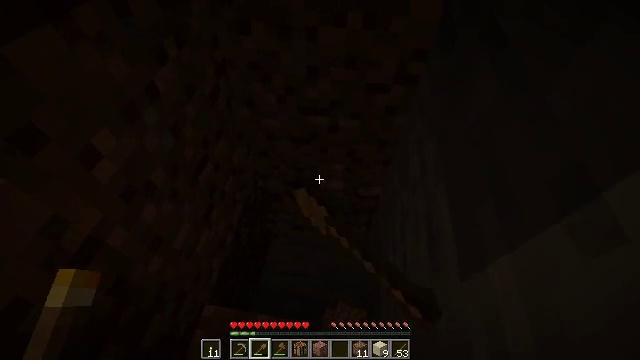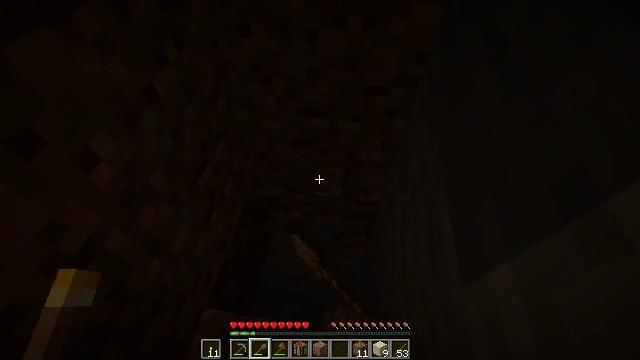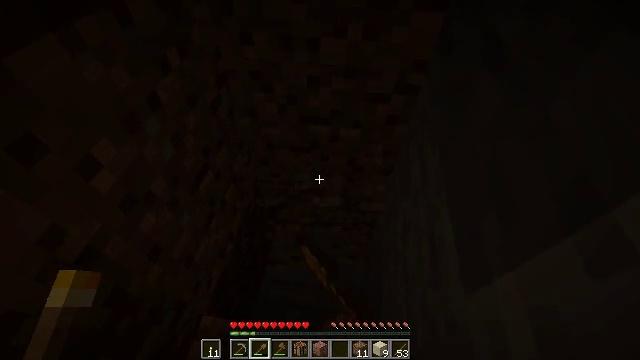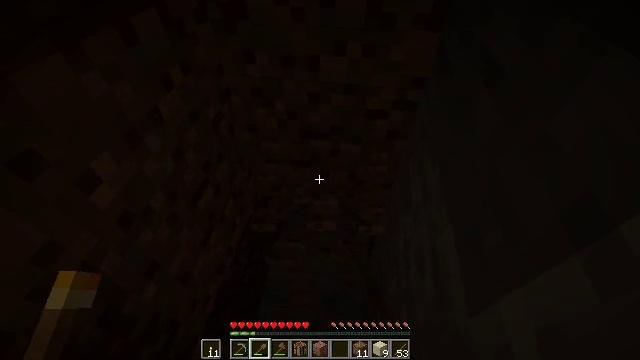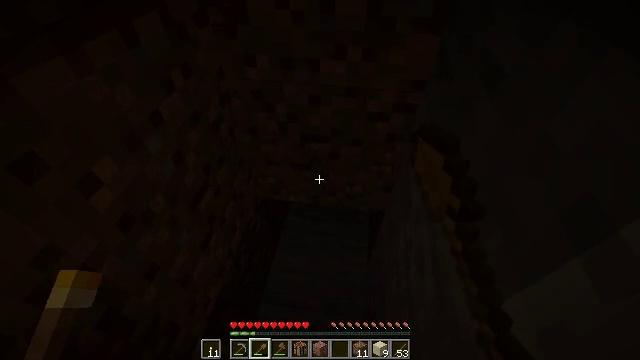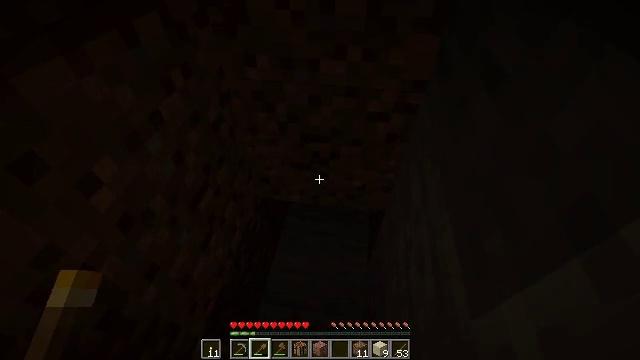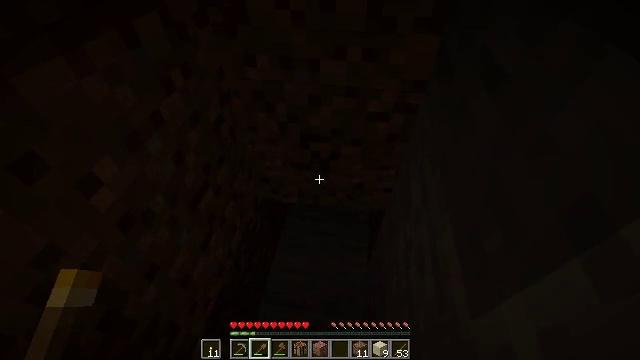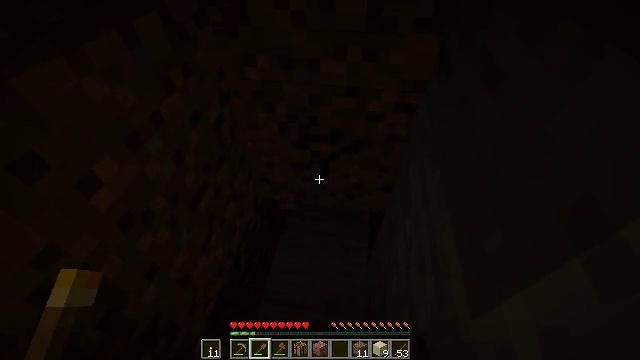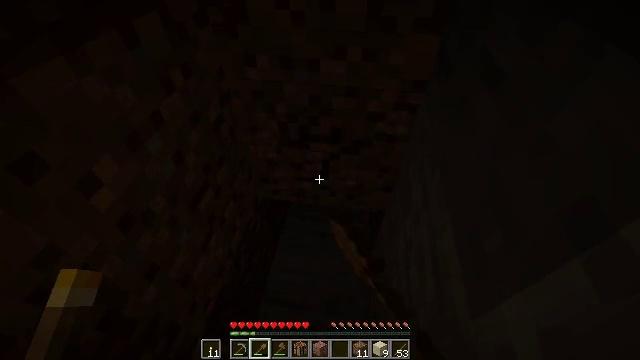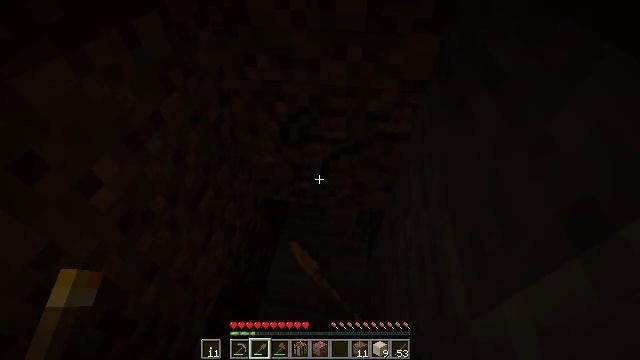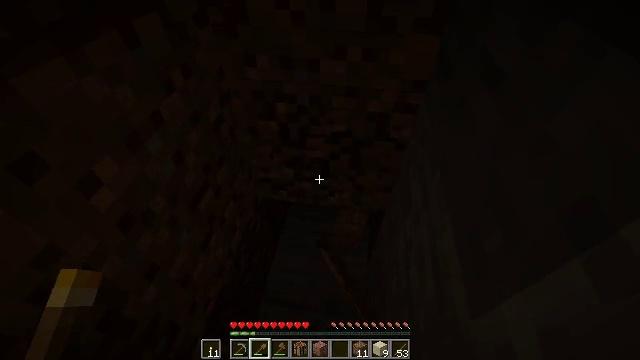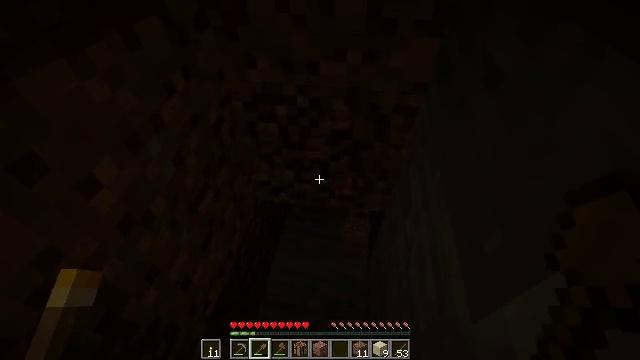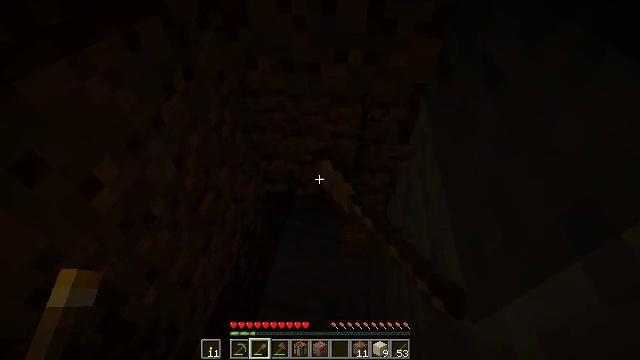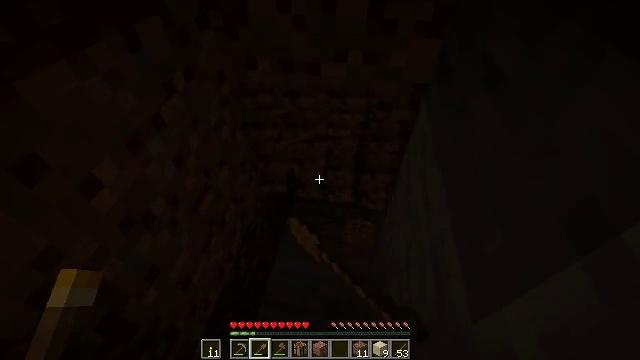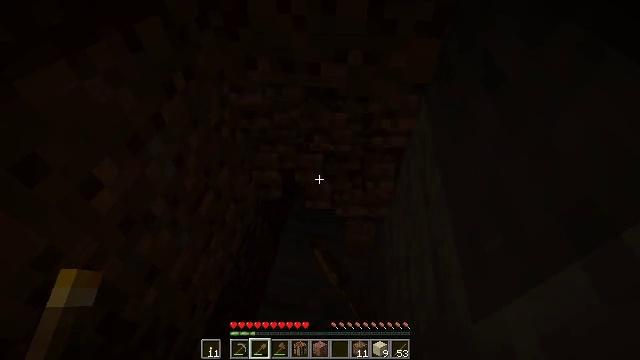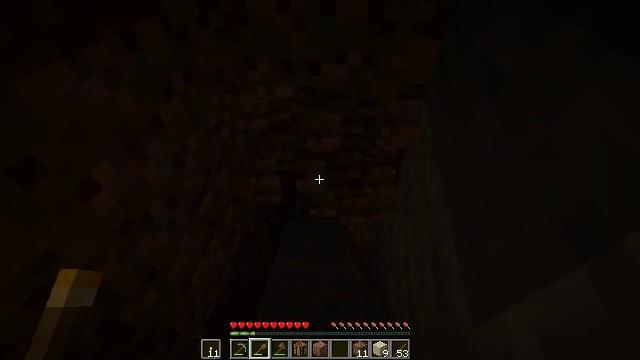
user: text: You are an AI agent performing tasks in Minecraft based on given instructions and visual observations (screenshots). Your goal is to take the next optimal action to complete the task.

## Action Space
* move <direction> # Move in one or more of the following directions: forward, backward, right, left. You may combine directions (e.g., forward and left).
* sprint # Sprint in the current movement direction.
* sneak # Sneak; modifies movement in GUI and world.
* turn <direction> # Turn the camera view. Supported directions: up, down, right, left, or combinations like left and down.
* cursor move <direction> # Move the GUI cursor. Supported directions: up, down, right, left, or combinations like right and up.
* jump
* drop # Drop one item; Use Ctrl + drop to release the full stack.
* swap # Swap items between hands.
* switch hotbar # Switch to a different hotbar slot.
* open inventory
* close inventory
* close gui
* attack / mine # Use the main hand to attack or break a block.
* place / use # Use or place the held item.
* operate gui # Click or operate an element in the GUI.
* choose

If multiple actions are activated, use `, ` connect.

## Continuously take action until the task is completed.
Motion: motion action
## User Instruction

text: Attack the ground to gather dirt.
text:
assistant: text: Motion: attack / mine
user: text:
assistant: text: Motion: turn up, attack / mine
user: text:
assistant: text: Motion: turn up, attack / mine
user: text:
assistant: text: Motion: attack / mine
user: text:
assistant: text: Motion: attack / mine
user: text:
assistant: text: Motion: attack / mine
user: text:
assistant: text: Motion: attack / mine
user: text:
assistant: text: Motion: attack / mine
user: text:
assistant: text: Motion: attack / mine
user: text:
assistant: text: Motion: attack / mine
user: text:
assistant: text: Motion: attack / mine
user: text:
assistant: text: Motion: attack / mine
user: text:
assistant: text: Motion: attack / mine
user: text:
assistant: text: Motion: attack / mine
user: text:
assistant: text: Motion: move forward and move right, attack / mine
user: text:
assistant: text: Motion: move forward and move right, attack / mine
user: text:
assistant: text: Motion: attack / mine